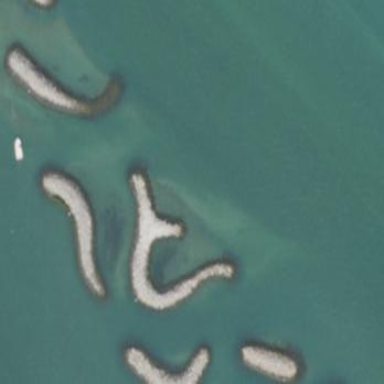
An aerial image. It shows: Breakwater structure.